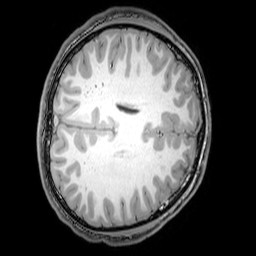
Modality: T1w
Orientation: axial
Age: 20
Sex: male
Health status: healthy
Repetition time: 0.081 s
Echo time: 0.037 s